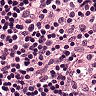
Metastatic tissue present: no